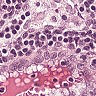
Metastatic tissue present: no